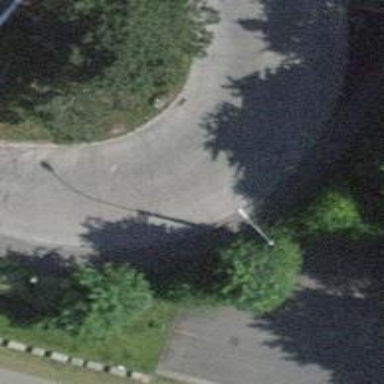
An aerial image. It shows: Driveway with trolley wires.